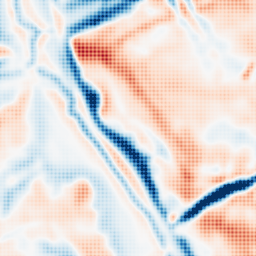
Category: multiscale
Decomposition family: dog
Decomposition parameters: sigma_low: 3
sigma_high: 10
Upsampling method: sinc_hamming
Upsampling parameters: scale: 8
kernel_size: 8
Upsampling scale: 8